Question:
I am starting flutter but I cannot figure out how to divide by 2 a column widget and make it fit all the screen as shown in the picture.
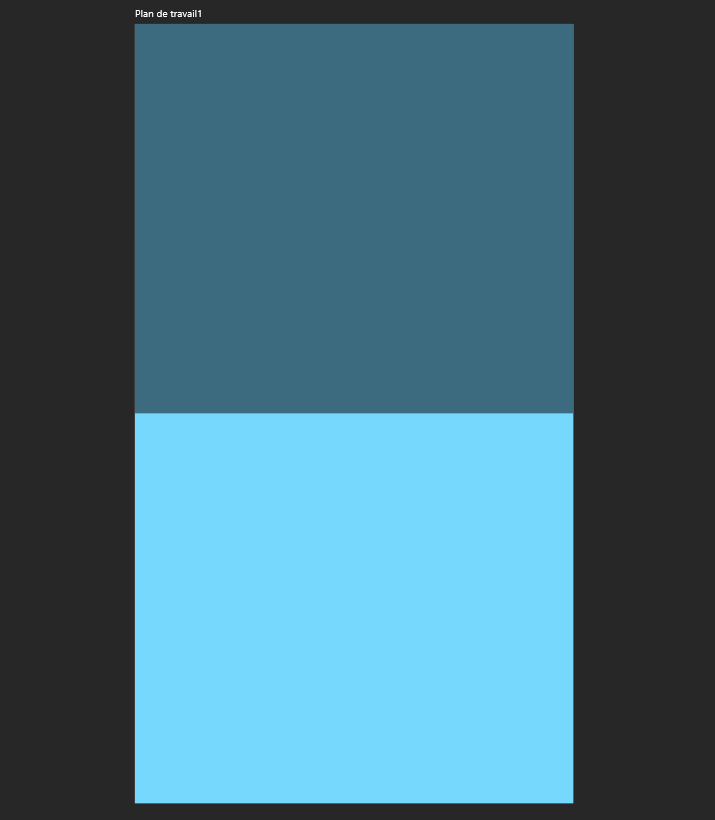
Answer: There you go
'''
import 'package:flutter/material.dart';
void main() => runApp(MyApp());
class MyApp extends StatelessWidget {
@override
Widget build(BuildContext context) {
return Column(
children: <Widget>[
Expanded(child: Container(color: Colors.blue)),
Expanded(child: Container(color: Colors.lightBlueAccent))
],
);
}
}
'''
How it is done:
1. I am running an app via the runApp method
2. I create a column and place essentially containers with the colours in it
3. But the containers don't have any size, so they are not visible
4. With the expanded widget I let a widget know to be as big as possible.
5. As I have two expanded widgets, they have the same size.
Voila
<URL>